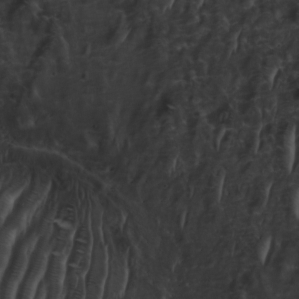
Label: non_frost